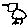
Label: bird